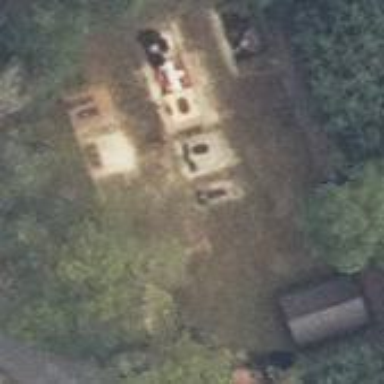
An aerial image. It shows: Cemetery.